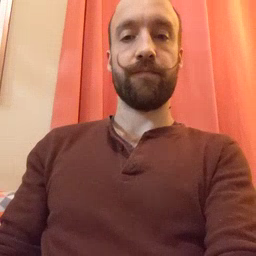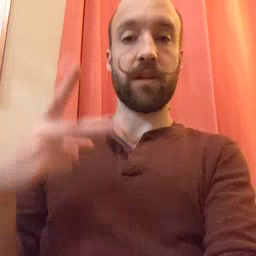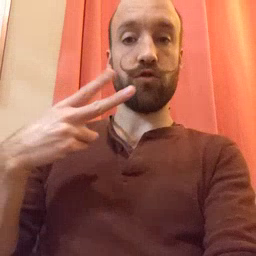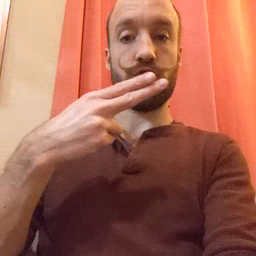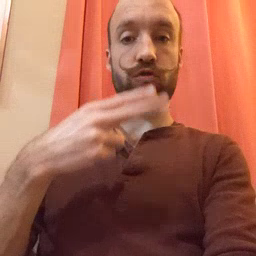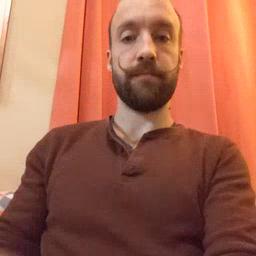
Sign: scissors